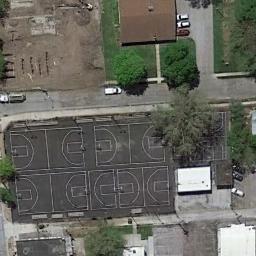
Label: basketball_court